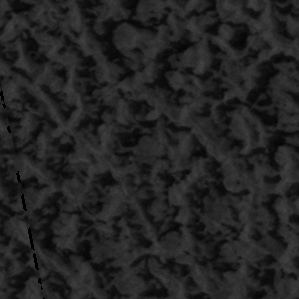
Label: frost